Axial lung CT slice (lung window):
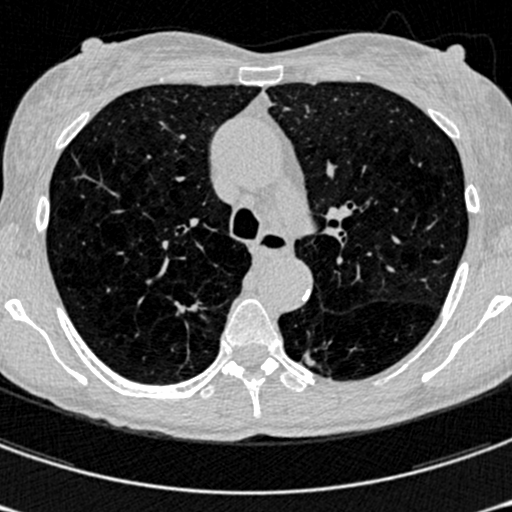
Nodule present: yes
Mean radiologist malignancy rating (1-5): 4.75